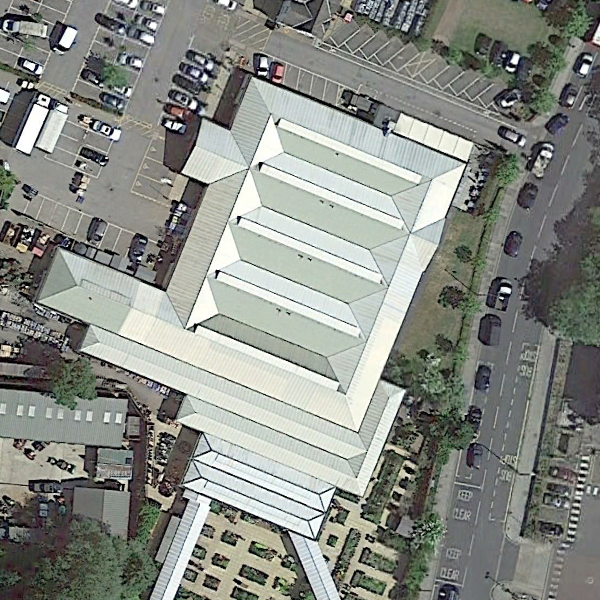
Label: Center